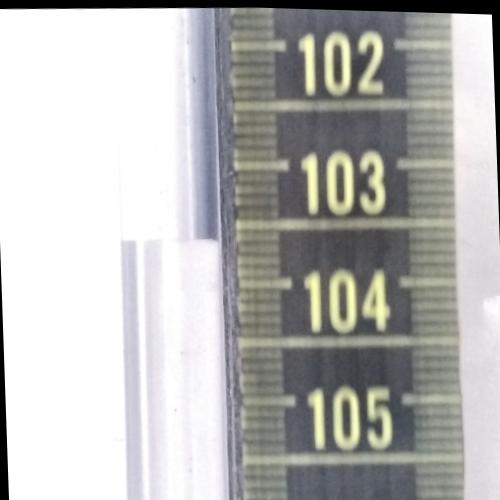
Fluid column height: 103.6 cm